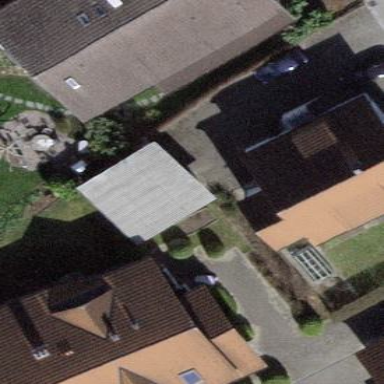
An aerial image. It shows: Group of garages.